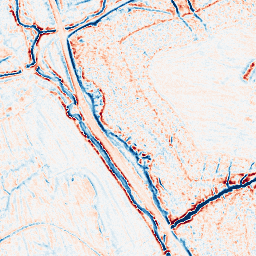
Category: edge_preserving
Decomposition family: bilateral
Decomposition parameters: d: 9
sigma_color: 50
sigma_space: 75
Upsampling method: regularized
Upsampling parameters: scale: 4
lambda_reg: 0.001
Upsampling scale: 4